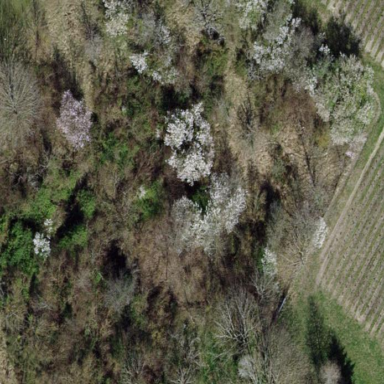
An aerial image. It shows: Orchard.